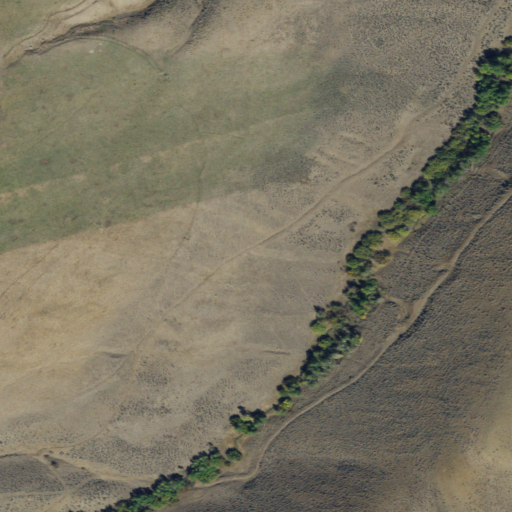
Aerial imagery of depression(s) in Idaho named Hayden Basin containing shrub, pasture, grassland, and cultivated crops